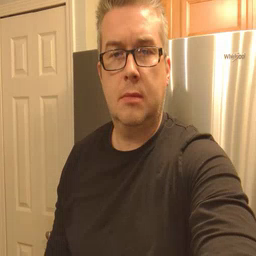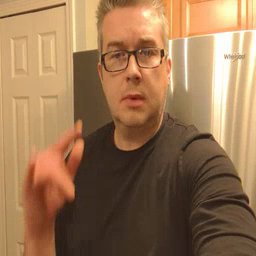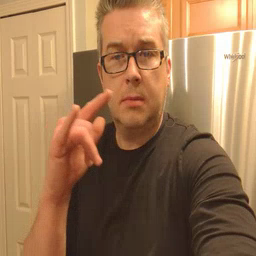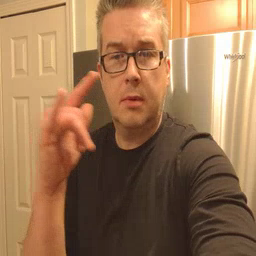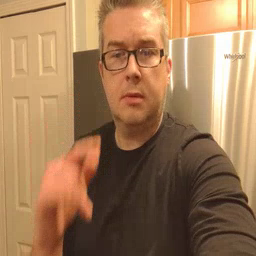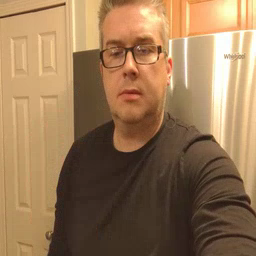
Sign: airplane